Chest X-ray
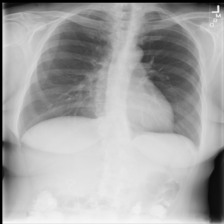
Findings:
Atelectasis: negative
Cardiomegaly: negative
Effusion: negative
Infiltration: positive
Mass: negative
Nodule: negative
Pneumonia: negative
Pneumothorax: negative
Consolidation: negative
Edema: negative
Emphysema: negative
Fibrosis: negative
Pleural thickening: negative
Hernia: negative